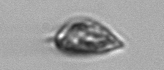
Label: Prorocentrum_triestinum